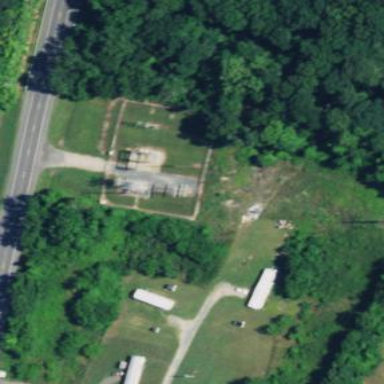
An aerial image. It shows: Power substation.